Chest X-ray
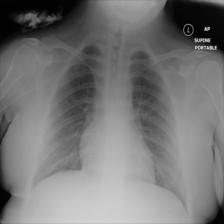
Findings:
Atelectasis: negative
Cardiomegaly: negative
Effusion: negative
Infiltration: negative
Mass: negative
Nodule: negative
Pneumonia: negative
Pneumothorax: negative
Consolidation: negative
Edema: negative
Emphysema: negative
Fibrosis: negative
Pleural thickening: negative
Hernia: negative